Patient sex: M
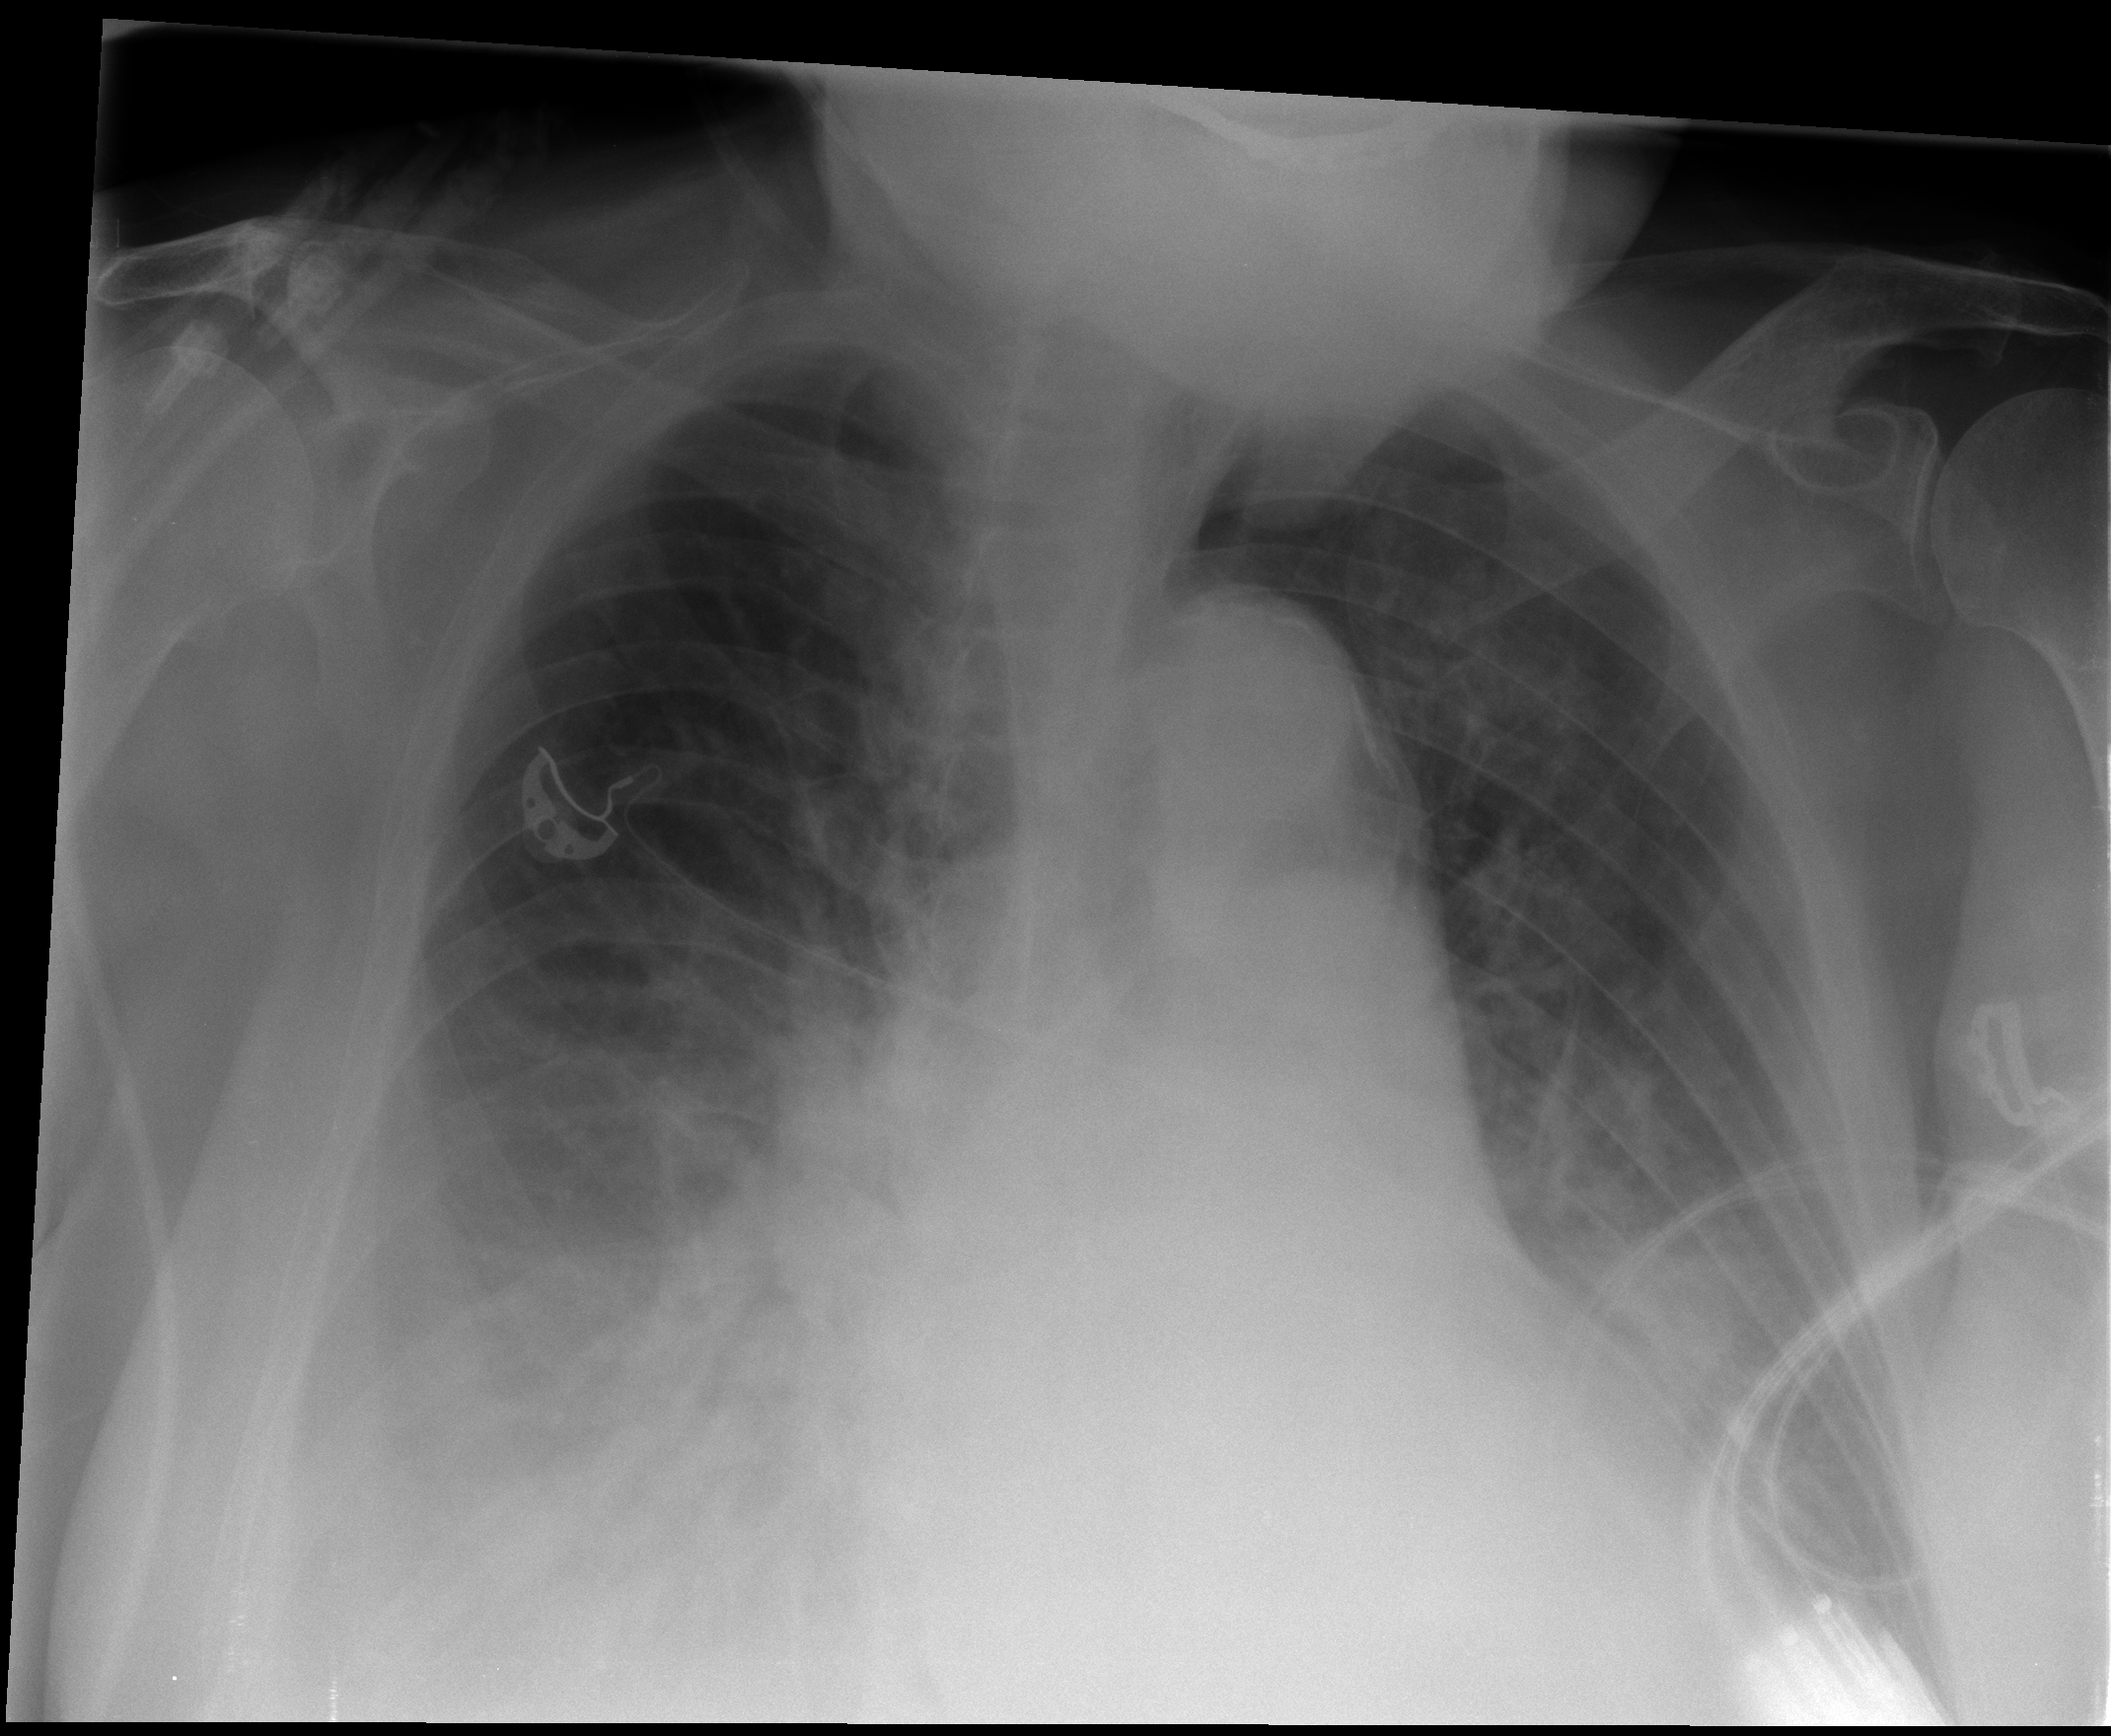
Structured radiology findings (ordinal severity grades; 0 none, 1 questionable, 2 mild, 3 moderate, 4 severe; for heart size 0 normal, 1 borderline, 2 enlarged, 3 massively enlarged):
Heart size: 2
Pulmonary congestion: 0
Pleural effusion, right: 3
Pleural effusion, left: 1
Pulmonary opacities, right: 0
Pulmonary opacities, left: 0
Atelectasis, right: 2
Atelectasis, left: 1